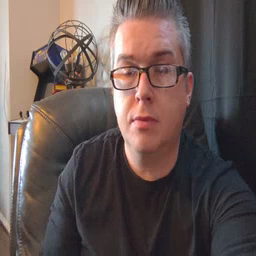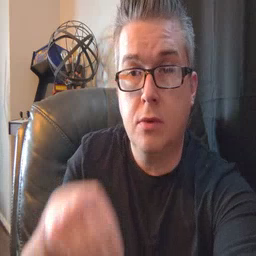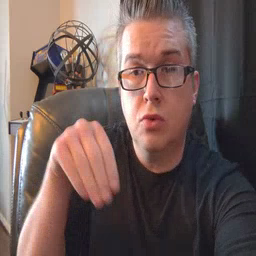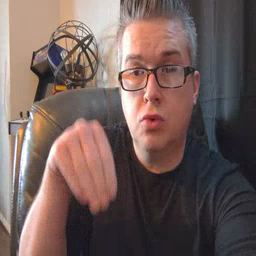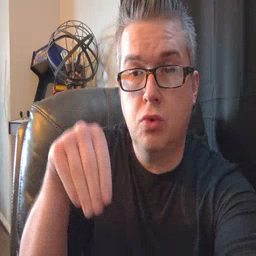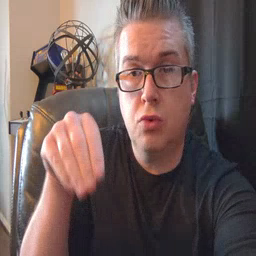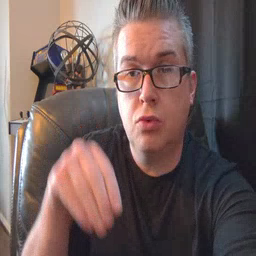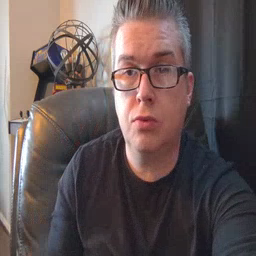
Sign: store